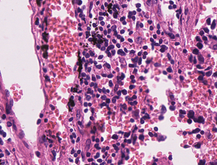
Tumor epithelial tissue: no
Tumor-associated stroma tissue: yes
Normal tissue: no